Here is the raw acceleration-versus-time signal recorded on a bearing housing. What is the most likely bearing condition (normal, inner_race, outer_race, ball)?
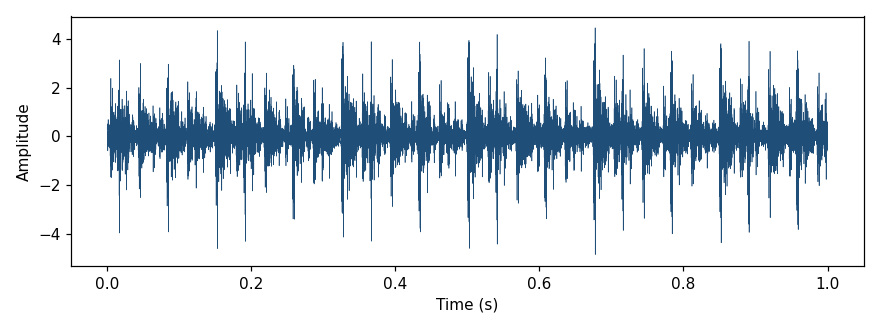
Answer: outer_race